Field crop: maize
Growth stage: 1
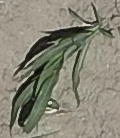
Species: sorghum